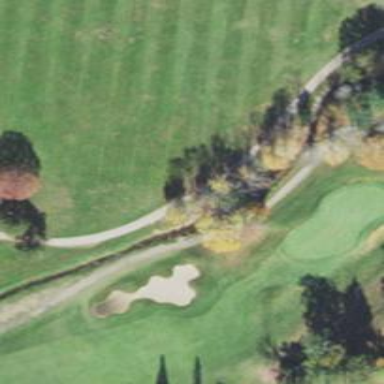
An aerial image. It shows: Path for both road and golf.